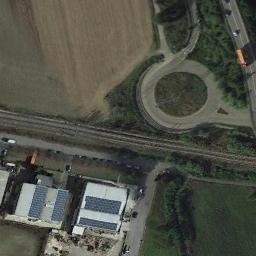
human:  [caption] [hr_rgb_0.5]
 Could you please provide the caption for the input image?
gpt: The roundabout is on the grass next to trees and buildings .

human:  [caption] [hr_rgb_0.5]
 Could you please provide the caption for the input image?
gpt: Several buildings of different shapes are beside the roundabout .

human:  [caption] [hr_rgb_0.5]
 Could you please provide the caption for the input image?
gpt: There are several moving vehicles on the road at the roundabout, And there are some buildings and a large area of ​​farmland around the roundabout .

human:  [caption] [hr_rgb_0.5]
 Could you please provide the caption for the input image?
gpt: The roundabout connects three roads and a railway is next to the roundabout .

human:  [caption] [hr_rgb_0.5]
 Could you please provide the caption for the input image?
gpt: There are some green lawns and a yellow farmland beside the roundabout .